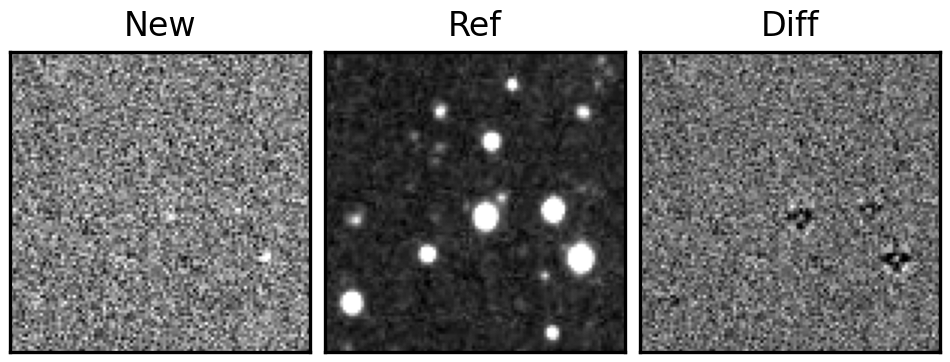
Label: bogus